Question: I am using 2 XBee pro S1, I want to read the packets received by the co-ordinator on my PC , it is enabled with API_2 and all other connections are done properly, I can see the packets with XCTU, I am using the python xbee library , but it gives no output :
The Code :
'''
import serial.tools.list_ports
from xbee import XBee
import serial
ports = list(serial.tools.list_ports.comports())
for p in ports: #print the list of ports
print p
def toHex(s):
lst = []
for ch in s:
hv = hex(ord(ch)).replace('0x', '')
if len(hv) == 1:
hv = '0'+hv
hv = '0x' + hv
lst.append(hv)
def decodeReceivedFrame(data):
source_addr_long = toHex(data['source_addr_long'])
source_addr = toHex(data['source_addr'])
id = data['id']
samples = data['samples']
options = toHex(data['options'])
return [source_addr_long, source_addr, id, samples]
PORT = '/dev/ttyUSB0'
BAUD_RATE = 9600
ser = serial.Serial(PORT, BAUD_RATE)
print "Serial ports initialised...."
xbee = XBee(ser,escaped=True)
print "XBee object created"
while True:
try:
response = xbee.wait_read_frame()
sleep(0.5)
decodedData = decodeReceivedFrame(response)
print decodedData
print "data decoded"
except KeyboardInterrupt:
break
ser.close()
'''
The port number and baudrate are connect, I change it to the appropriate portnumber every time I replug the coordinator to my PC.
My output looks like :
'''
Serial ports initialised....
XBee object created
'''
It stays like that and gives no output, even if I see the RX led blinking.
Below is the code written with only pyserial :
'''
import serial
from time import sleep
port = '/dev/ttyUSB0'
baud = 9600
ser = serial.Serial(port, baud)
data = ""
while True:
try:
while ser.in_waiting:
sleep(1)
data = ser.read()
print data
except KeyboardInterrupt:
break
ser.close()
'''
It gives the following output.

Could someone kindly help.
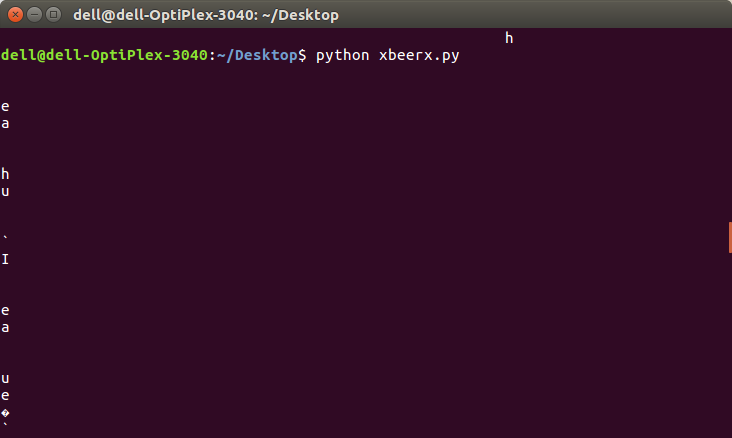
Answer: Are you sure you have the correct serial port and baud rate? Does the 'xbee' package support API mode 2? It might only work with API mode 1.
Does that package have methods for accessing the raw byte stream instead of trying to read frames? Can you configure it to throw exceptions on parsing errors?
I would start with just printing 'response' until you see that you're receiving data. And why include the 'sleep()' call in that loop?
I'm not sure what you're trying to accomplish in 'toHex()' but you might want to look at the Python method 'struct.unpack()' or replace all of the work you do on 'hv' with ''0x%02X' % ord(ch)'.